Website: crate-barrel
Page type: account-selection
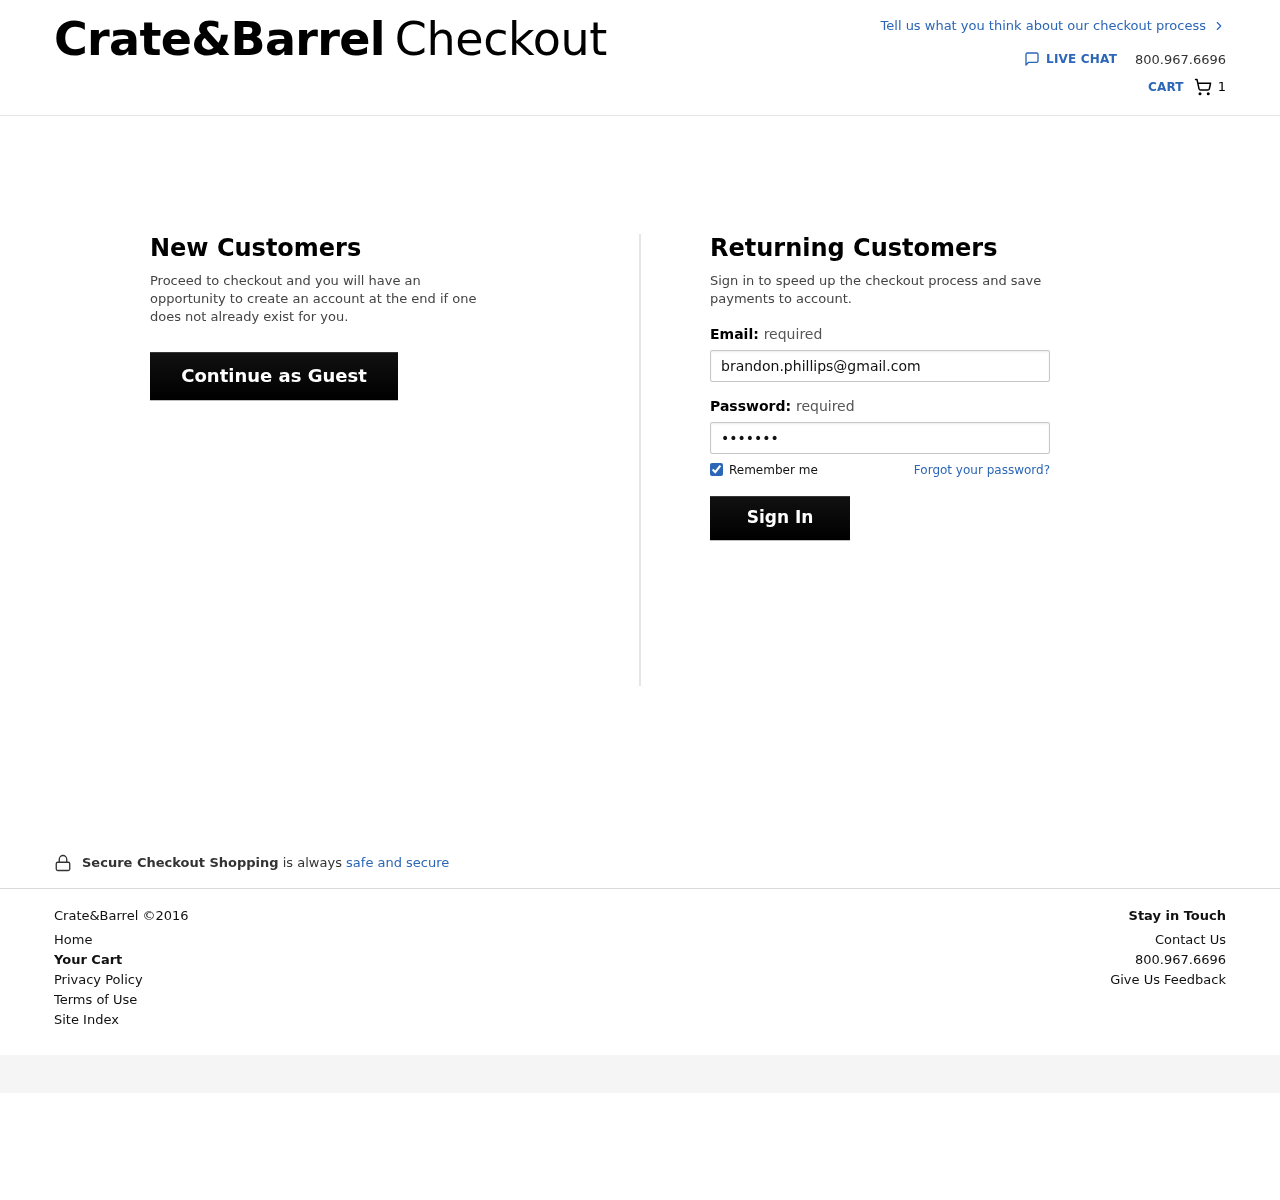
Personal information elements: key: PII_EMAIL
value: brandon.phillips@gmail.com
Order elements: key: ORDER_NUM_ITEMS
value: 1